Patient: sex F, age 54
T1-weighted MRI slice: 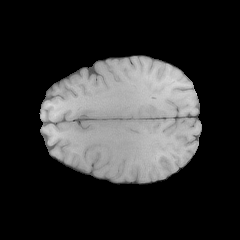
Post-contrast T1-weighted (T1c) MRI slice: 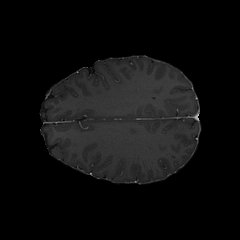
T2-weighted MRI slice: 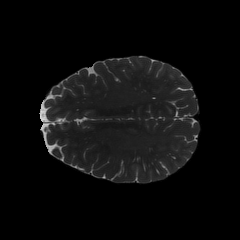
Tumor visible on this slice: no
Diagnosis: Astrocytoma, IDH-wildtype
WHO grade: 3